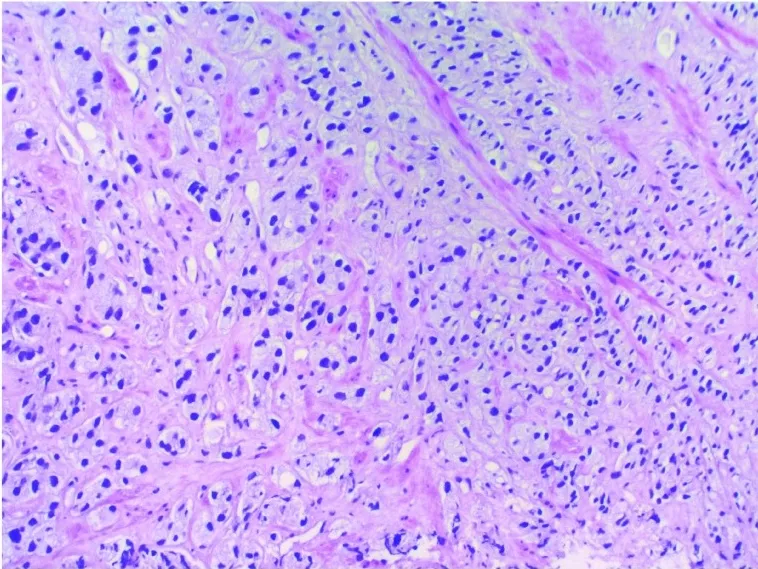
Invasive prostatic adenocarcinoma (H&E stain, X200 magnification).
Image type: pathology (h&e)